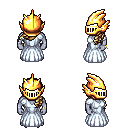
a pixel art fantasy rpg character, male body template, dark elf, purple skin, underdress, white pants, blonde left-swept hairstyle, gold helm, bracelets, metal boots, four views (front, back, left, right), 2x2 character sprite sheet, small pixel art, hard edges, no anti-aliasing